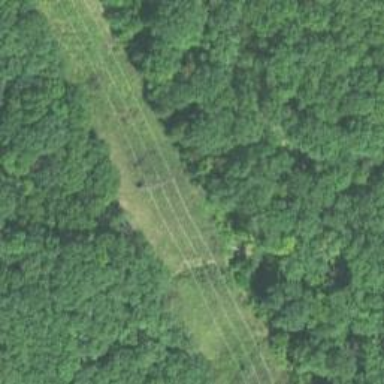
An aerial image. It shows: H-frame designed tower for power lines.